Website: macys
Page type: customer-info-address
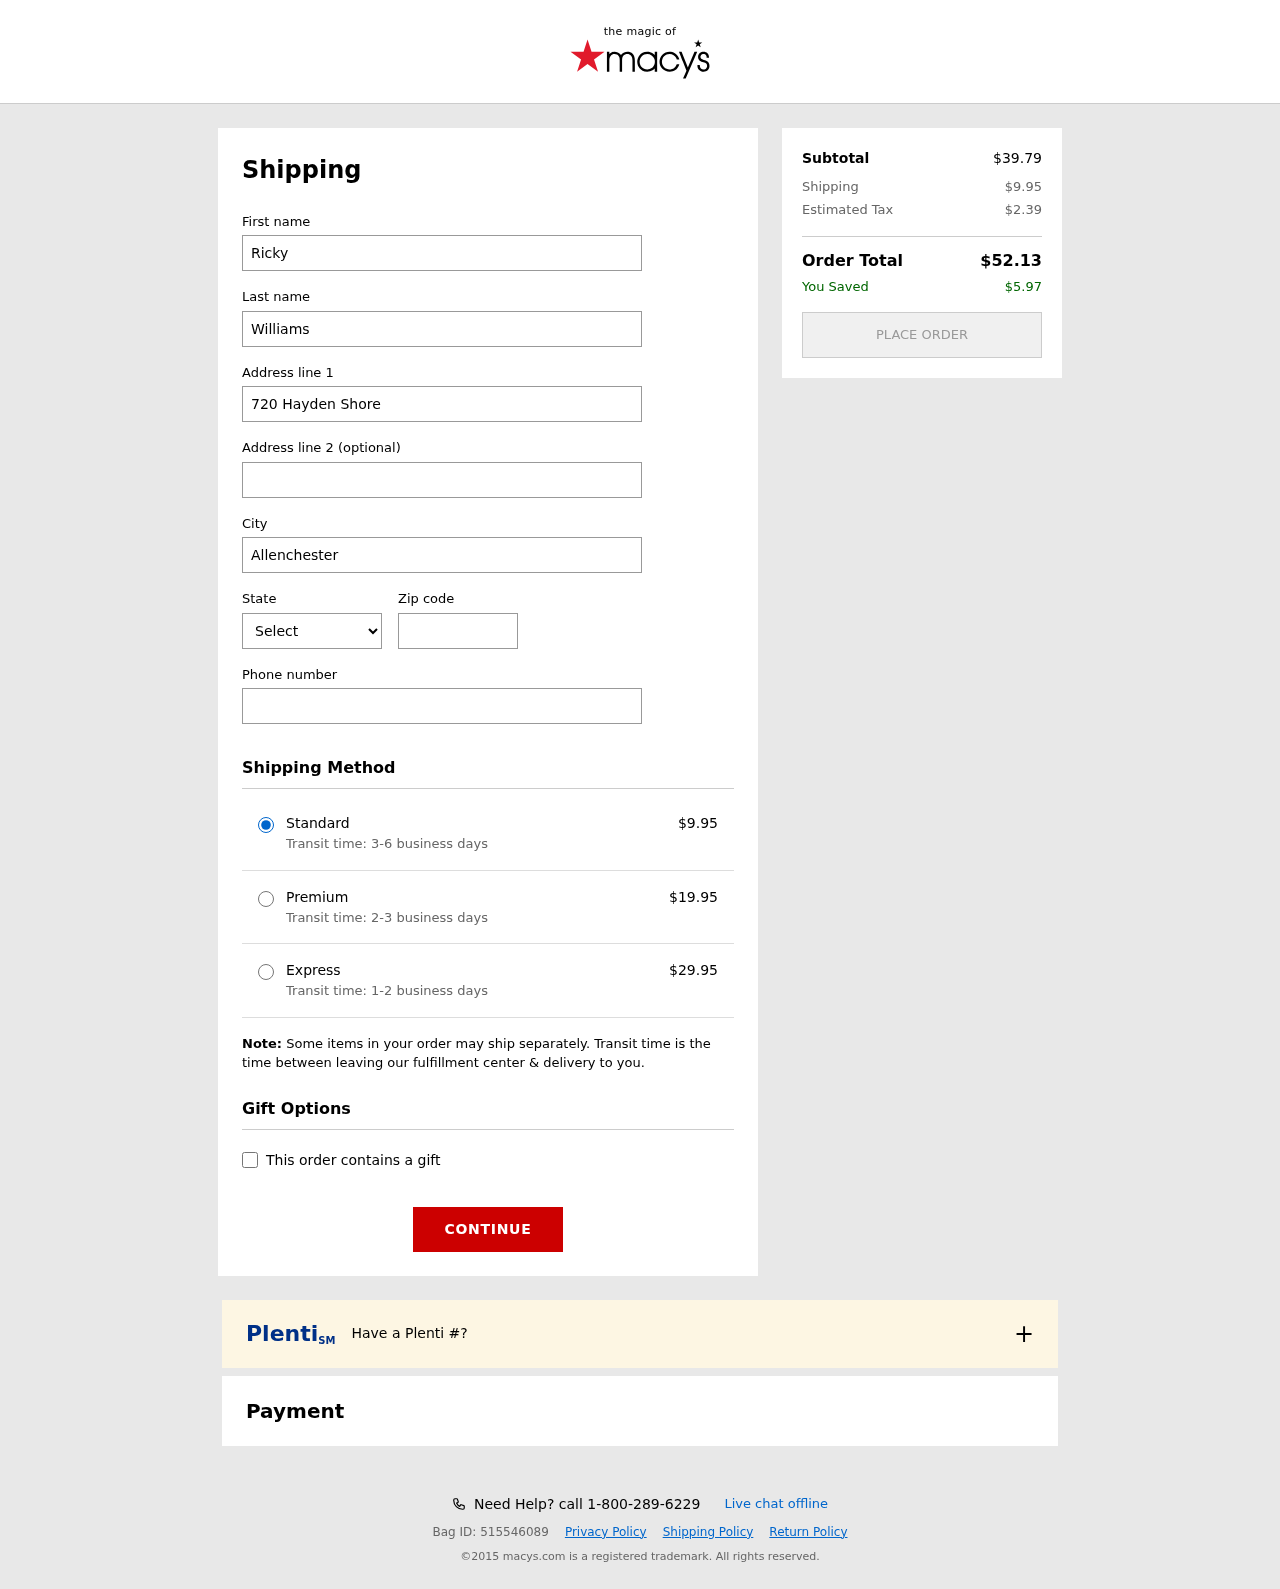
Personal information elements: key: PII_CITY
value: Allenchester
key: PII_FIRSTNAME
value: Ricky
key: PII_LASTNAME
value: Williams
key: PII_PHONE
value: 7497039422
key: PII_POSTCODE
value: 67600
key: PII_STATE_ABBR
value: SC
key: PII_STREET
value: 720 Hayden Shore
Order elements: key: ORDER_SHIPPING_COST
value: $9.95
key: ORDER_SHIPPING_COST_PREMIUM
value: $19.95
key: ORDER_SHIPPING_COST_EXPRESS
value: $29.95
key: ORDER_SUBTOTAL
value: $39.79
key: ORDER_TAX
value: $2.39
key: ORDER_TOTAL
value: $52.13
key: ORDER_SAVINGS
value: $5.97